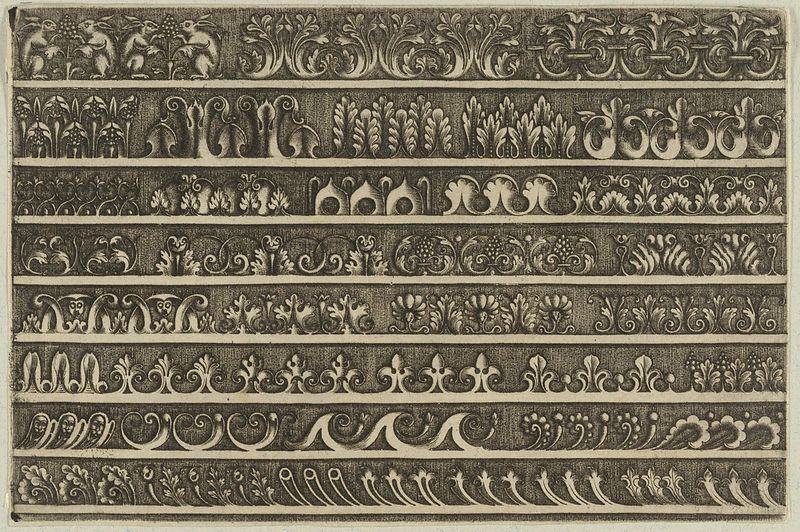
Titel: Fries mit Einzelornamenten, Blatt aus der Folge 'Zierhat boichilgen. Zusamen gedragen Durch Johann Halueren Goltschmidgesel'
Künstler: Johann von Halver
Standort: Hamburg
Institution: Museum für Kunst und Gewerbe Hamburg
Schlagwörter: hase, papier, grafik, graphik, fotografie, photographie, druckgraphik, druckgrafik, stich, manierismus, kupferstich, groteske, palmette, reproduktionen, druckerzeugnisse, pflanzenornamente, tierornamente, ornamentstich, vorlageblätter, spätrenaissance